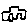
Label: car